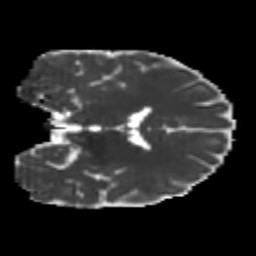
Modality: MD
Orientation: coronal
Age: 21
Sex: male
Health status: healthy
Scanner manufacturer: philips
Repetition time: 7.387 s
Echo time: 0.08599 s